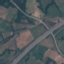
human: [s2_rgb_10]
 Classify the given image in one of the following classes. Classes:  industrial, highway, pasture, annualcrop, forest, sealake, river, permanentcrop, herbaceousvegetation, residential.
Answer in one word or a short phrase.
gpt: Highway